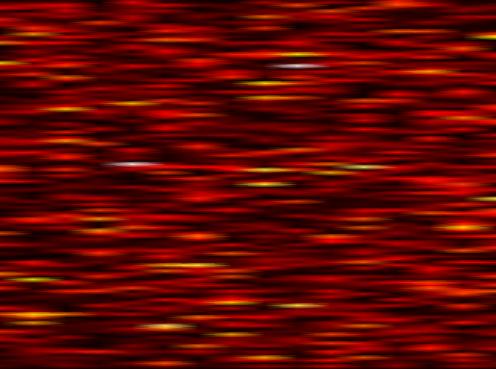
Label: FOFDM